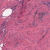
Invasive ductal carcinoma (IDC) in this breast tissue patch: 0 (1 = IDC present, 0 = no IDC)